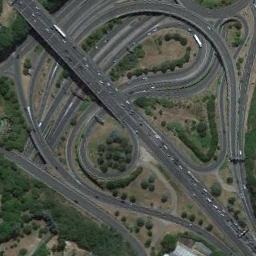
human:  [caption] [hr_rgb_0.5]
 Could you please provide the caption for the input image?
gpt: The overpass is next to the bare land and some trees .

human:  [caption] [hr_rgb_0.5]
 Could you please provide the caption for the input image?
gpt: The intricated overpasses is over the roads and lots of cars are driving on the overpass .

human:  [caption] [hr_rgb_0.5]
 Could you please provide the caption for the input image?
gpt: Many roads of different lengths are under the overpass .

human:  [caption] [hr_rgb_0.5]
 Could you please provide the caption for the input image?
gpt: Here is an S-shaped overpass .

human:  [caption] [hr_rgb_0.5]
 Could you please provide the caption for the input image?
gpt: There are some green trees and yellow bare land beside the overpass .